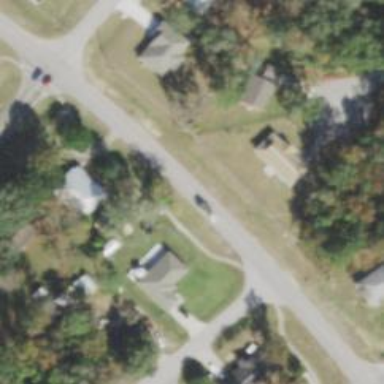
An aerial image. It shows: Left sidewalk along asphalt tertiary road.